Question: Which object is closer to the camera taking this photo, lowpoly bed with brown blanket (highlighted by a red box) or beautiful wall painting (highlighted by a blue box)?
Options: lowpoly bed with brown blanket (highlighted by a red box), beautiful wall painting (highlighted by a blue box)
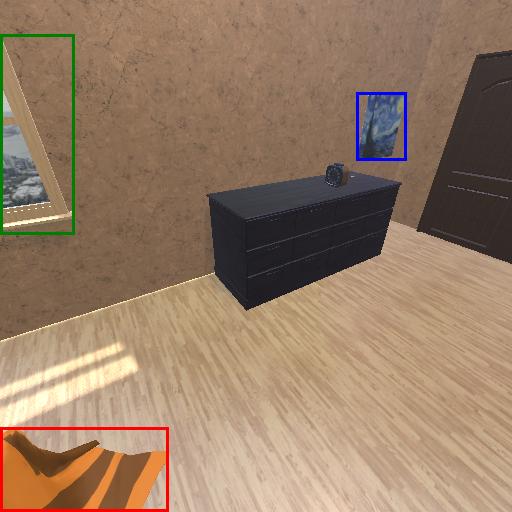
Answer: lowpoly bed with brown blanket (highlighted by a red box)